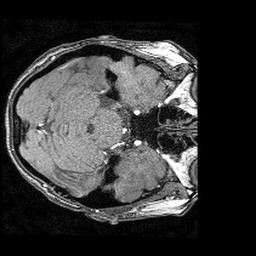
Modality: angio
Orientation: axial
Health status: ill
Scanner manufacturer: philips
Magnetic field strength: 3 T
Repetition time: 0.01828 s
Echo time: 0.00339 s